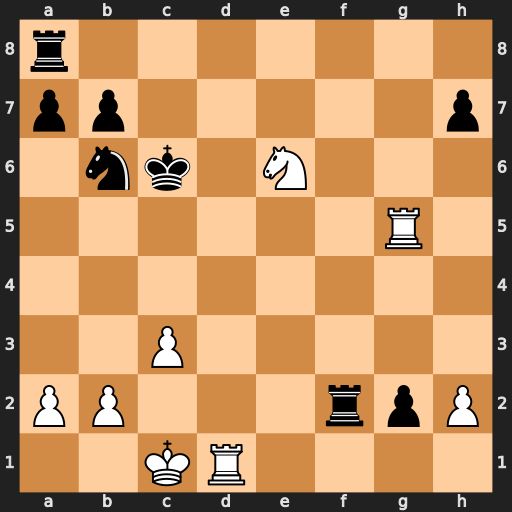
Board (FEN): r7/pp5p/1nk1N3/6R1/8/2P5/PP3rpP/2KR4
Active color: w
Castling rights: -
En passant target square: -
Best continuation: Rc5#